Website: crate-barrel
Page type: review-order
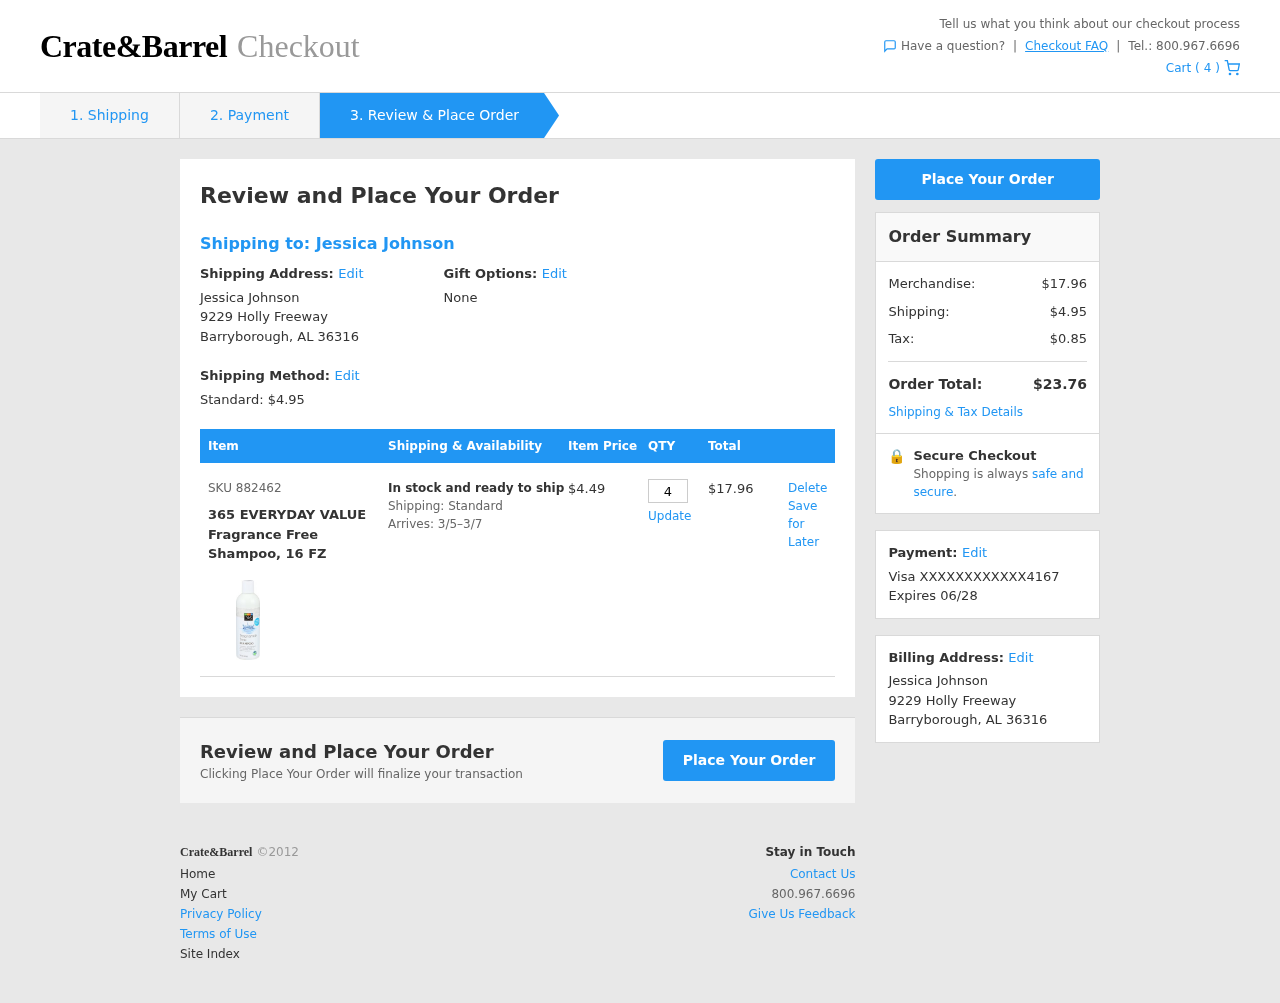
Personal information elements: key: PII_CARD_LAST4
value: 4167
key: PII_CARD_TYPE
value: Visa
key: PII_FULLNAME
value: Jessica Johnson
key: PII_FULLNAME2
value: Jessica Johnson
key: PII_STREET
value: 9229 Holly Freeway
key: PII_CITY2
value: Barryborough
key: PII_STATE_ABBR2
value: AL
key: PII_POSTCODE
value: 36316
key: PII_POSTCODE_FULL
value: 36316
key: PII_POSTCODE_NUMERIC
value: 36316
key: PII_CARD_EXPIRY
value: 06/28
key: PII_FULLNAME3
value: Jessica Johnson
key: PII_CITY3
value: Barryborough
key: PII_STATE_ABBR3
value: AL
Product elements: key: PRODUCT1_NAME
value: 365 EVERYDAY VALUE Fragrance Free Shampoo, 16 FZ
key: PRODUCT1_PRICE
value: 4.49
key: PRODUCT1_QUANTITY
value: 4
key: PRODUCT1_SKU
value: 882462
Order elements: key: ORDER_NUM_ITEMS
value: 4
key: ORDER_SHIPPING_COST
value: $4.95
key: ORDER_DELIVERY_DATE
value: Arrives: 3/5–3/7
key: ORDER_SUBTOTAL
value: $17.96
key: ORDER_SUBTOTAL2
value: $17.96
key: ORDER_SHIPPING_COST2
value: $4.95
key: ORDER_TAX
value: $0.85
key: ORDER_TOTAL
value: $23.76